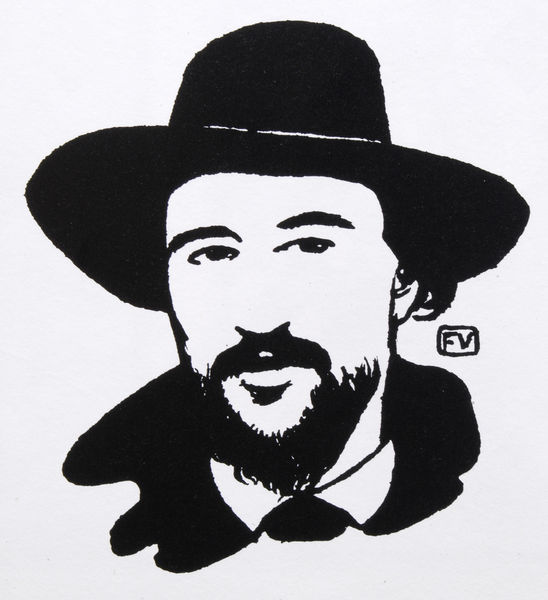
Titel: Kopf André Gide
Künstler: Félix Vallotton
Standort: Lausanne
Institution: Musée Cantonal des Beaux-Arts
Schlagwörter: kopf, mann, umhang, weiß, hut, mund, nase, ohr, profil, schwarz, stirn, zeichnung, blick, bart, hemd, jung, augen, gesicht, kragen, vollbart, bildnis, herr, portrait, porträt, signatur, mantel, augenbrauen, frontal, kinn, lippen, ohren, traurig, lächeln, holzschnitt, vallotton, papier, valloton, moderne, fläche, modern, grafik, graphik, einfach, jugendstil, krawatte, hutband, felix, grübchen, inschrift, schmal, brauen, büste, pupillen, hemdkragen, selbstporträt, krempe, umriss, tusche, druck, linolschnitt, schwarz weiss, druckgrafik, initialen, monogramm, comic, jugenstil, stich, künstler, lithografie, stempel, pinsel, anrde, holzschnit, kerl, polke, stetson, scherenschnitt, kravatte, vorderansicht, dunkelhaarig, jude, schlapphut, bildns, positiv, verwegen, gangster, fv, al capone